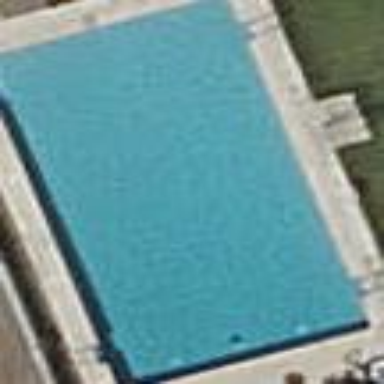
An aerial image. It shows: Swimming pool located in leisure land.